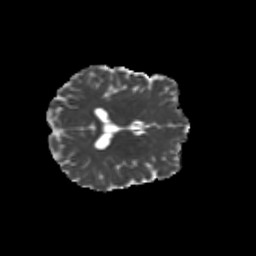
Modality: MD
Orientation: axial
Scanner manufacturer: siemens
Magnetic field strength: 3 T
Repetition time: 9.2 s
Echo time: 0.084 s